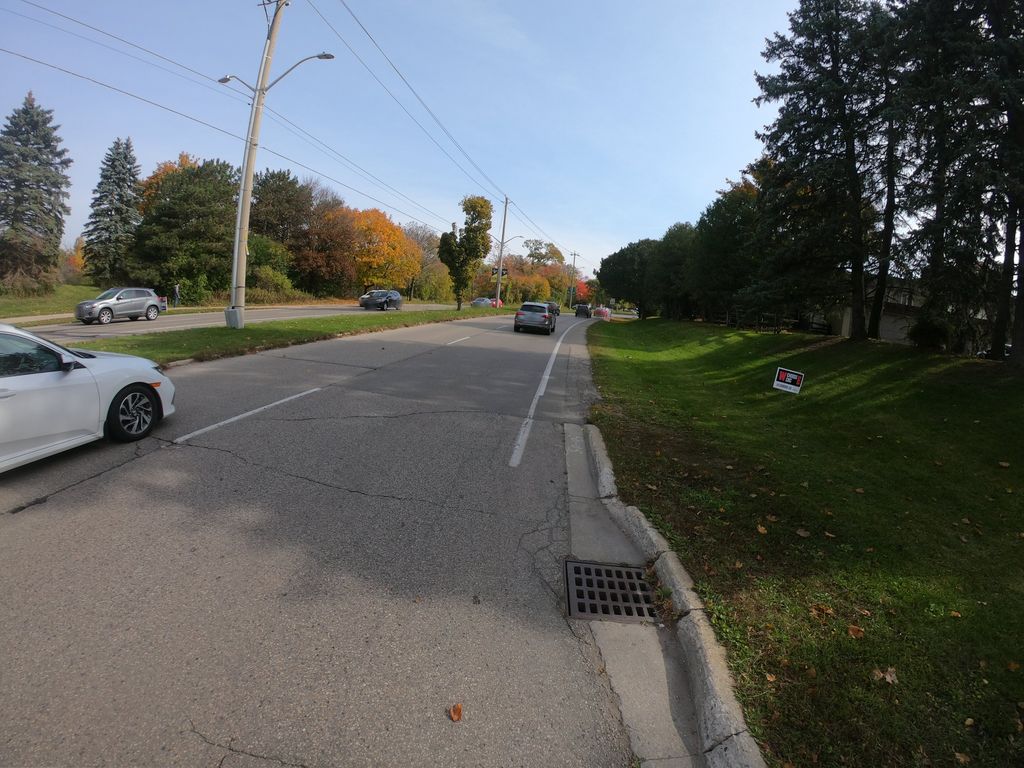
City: kitchener-waterloo